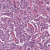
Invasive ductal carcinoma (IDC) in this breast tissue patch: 1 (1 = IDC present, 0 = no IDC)